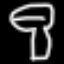
Label: mushroom